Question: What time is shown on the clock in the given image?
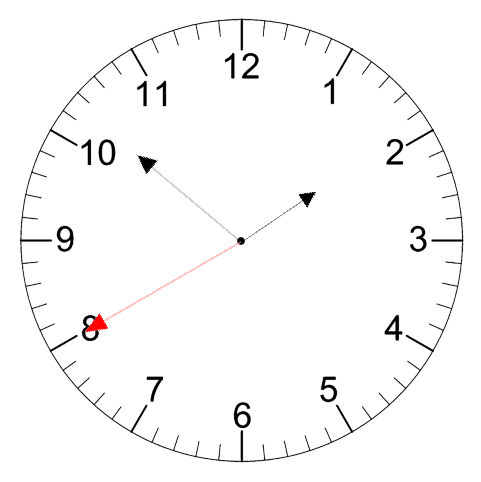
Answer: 01:51:40